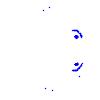
Particle: kaon